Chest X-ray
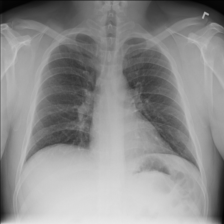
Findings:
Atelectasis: negative
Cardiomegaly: negative
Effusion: negative
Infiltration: negative
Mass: negative
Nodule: negative
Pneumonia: negative
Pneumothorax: negative
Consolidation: negative
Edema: negative
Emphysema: negative
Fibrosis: negative
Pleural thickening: negative
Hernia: negative